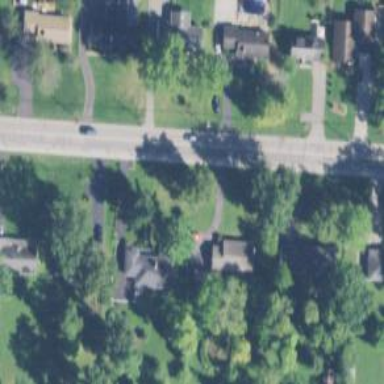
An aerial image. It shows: Tertiary road surrounded by residential properties.